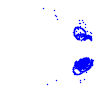
Particle: pion